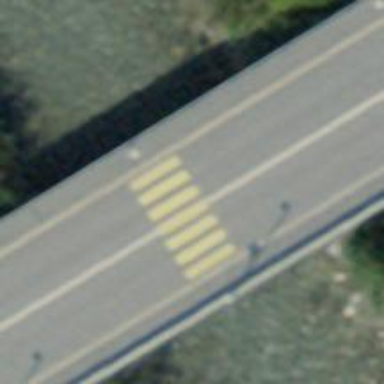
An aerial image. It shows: Marked zebra crossing on the road.